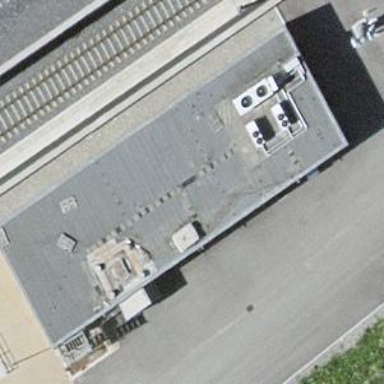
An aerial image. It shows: Signal box along the railway.